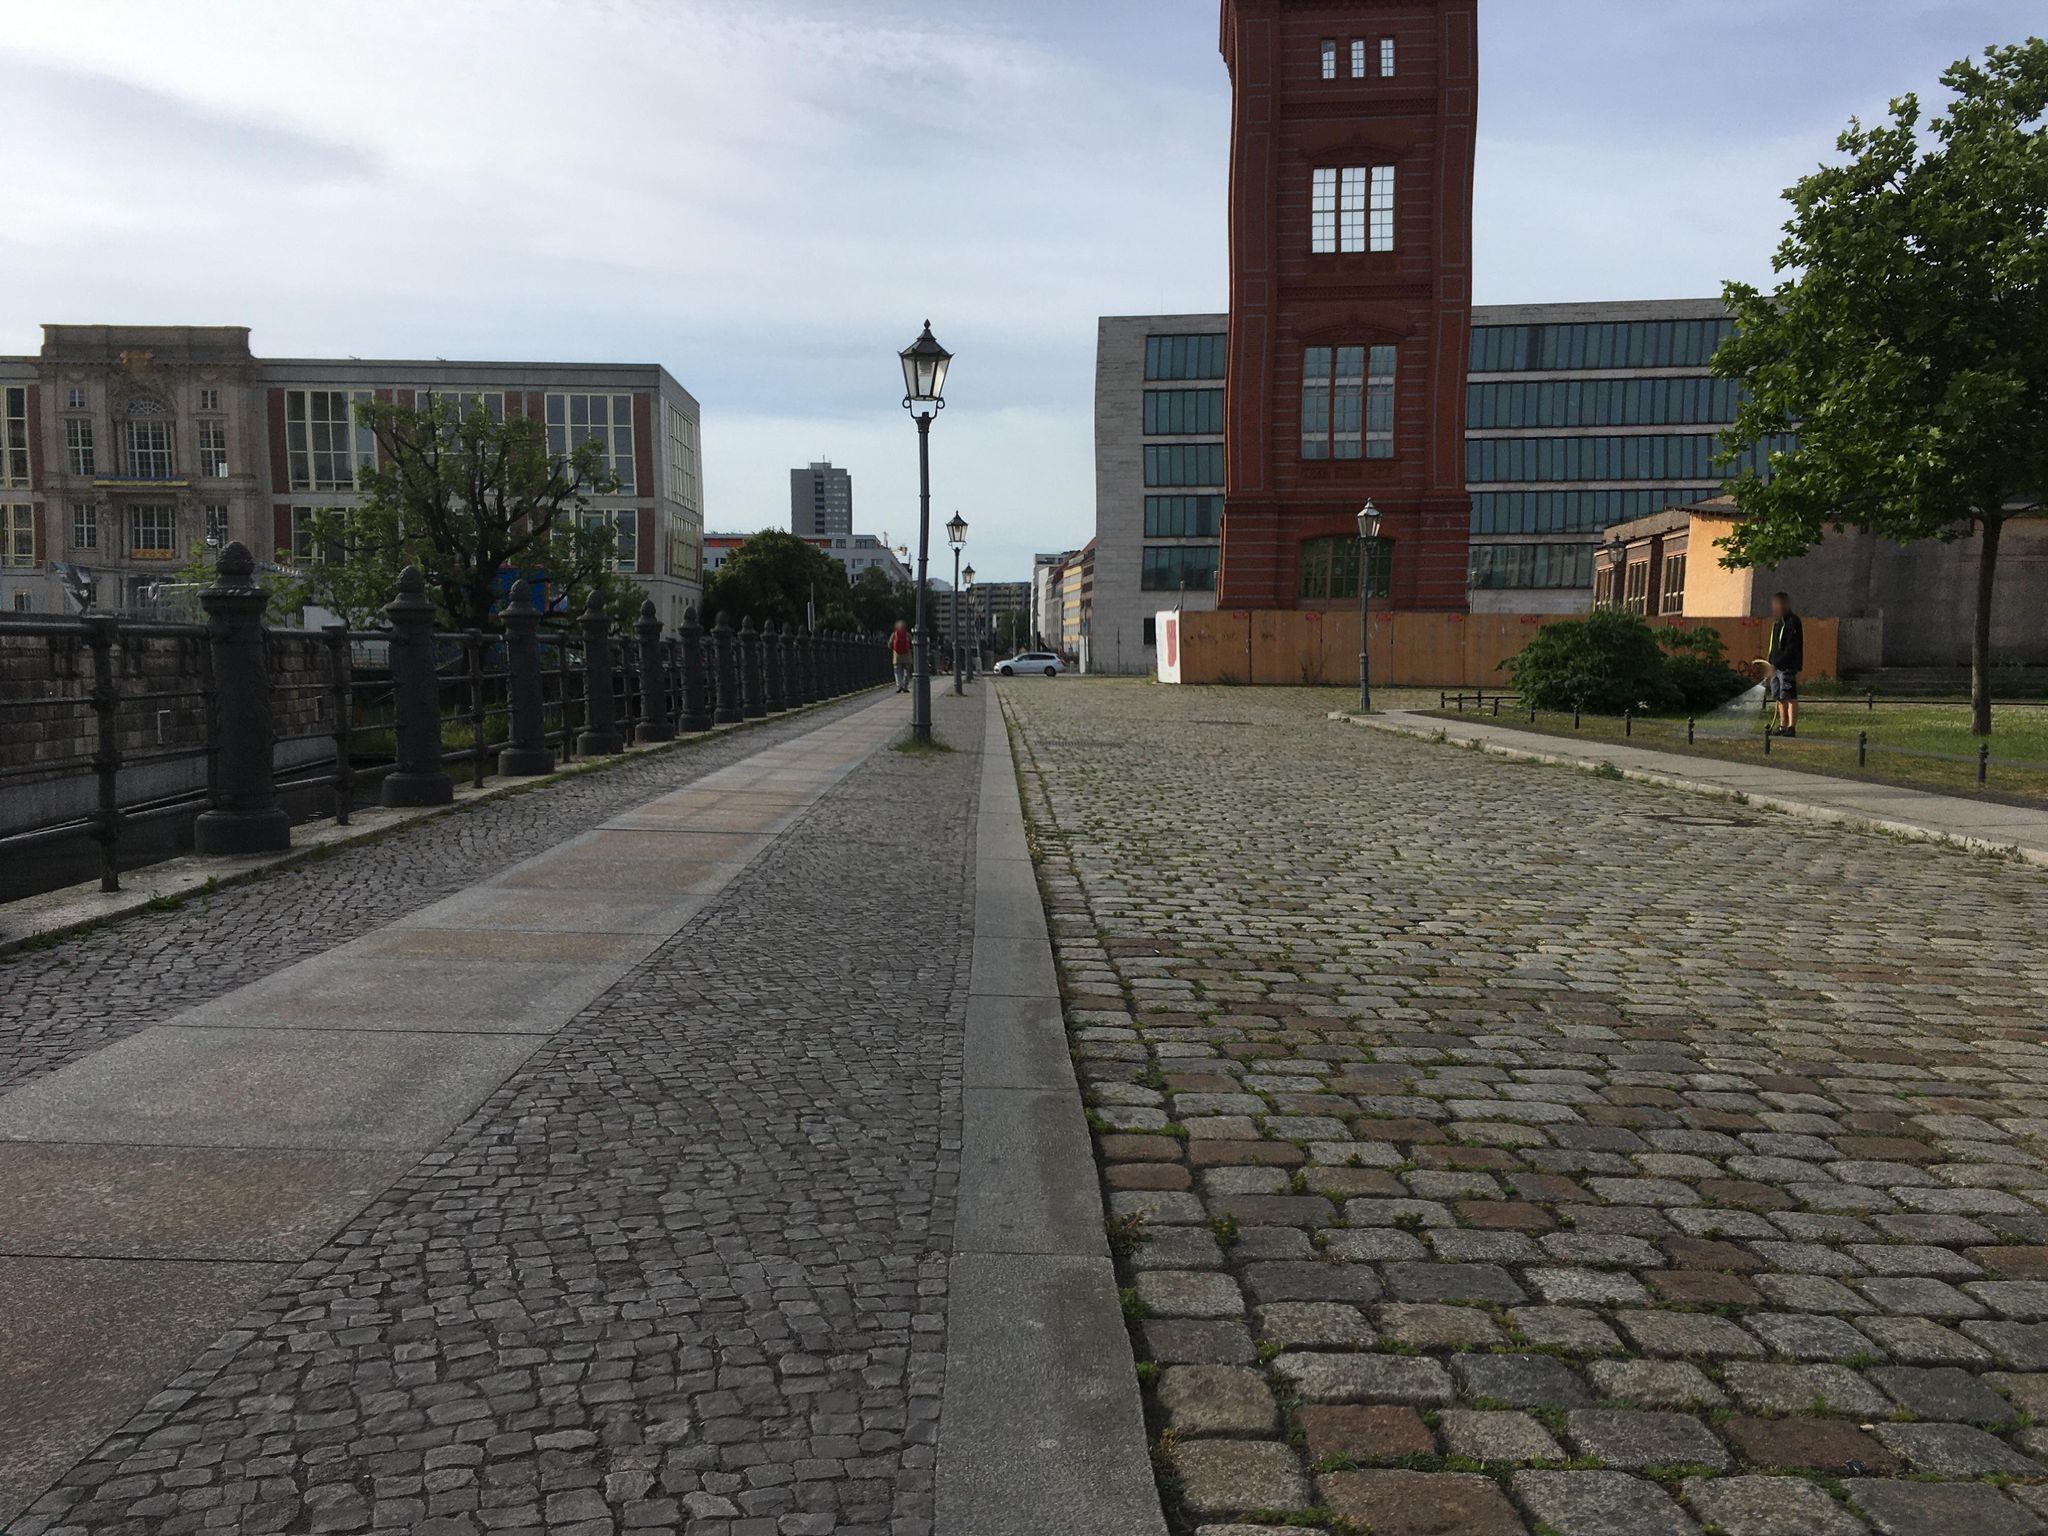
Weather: clear
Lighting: day
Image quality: good
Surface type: walking surface
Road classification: service
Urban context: urban centre
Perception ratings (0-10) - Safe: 7.73, Lively: 7.86, Beautiful: 2.91, Boring: 7.01, Depressing: 7.2, Wealthy: 8.79